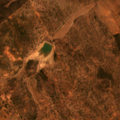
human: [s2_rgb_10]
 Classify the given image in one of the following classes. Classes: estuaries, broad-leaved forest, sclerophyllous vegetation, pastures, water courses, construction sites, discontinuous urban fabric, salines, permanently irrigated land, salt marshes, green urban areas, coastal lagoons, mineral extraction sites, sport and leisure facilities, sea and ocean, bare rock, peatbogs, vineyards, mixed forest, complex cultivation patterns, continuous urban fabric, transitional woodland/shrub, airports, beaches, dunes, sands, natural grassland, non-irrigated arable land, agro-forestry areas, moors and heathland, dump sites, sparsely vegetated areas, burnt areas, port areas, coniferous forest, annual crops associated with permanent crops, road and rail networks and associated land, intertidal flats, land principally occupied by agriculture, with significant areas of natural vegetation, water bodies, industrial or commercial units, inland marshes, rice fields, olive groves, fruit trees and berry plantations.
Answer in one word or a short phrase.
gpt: non-irrigated arable land, agro-forestry areas, broad-leaved forest, transitional woodland/shrub